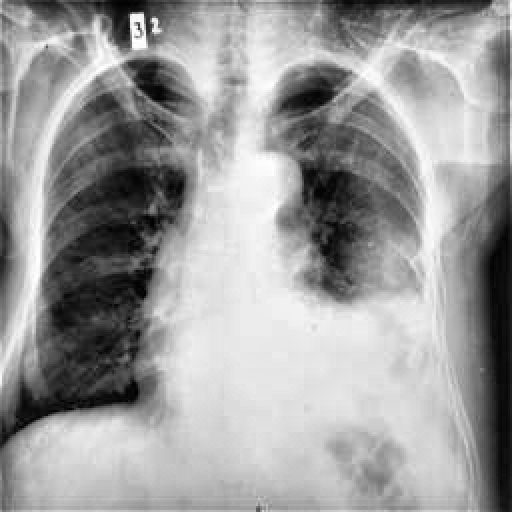
Finding: TUBERCULOSIS